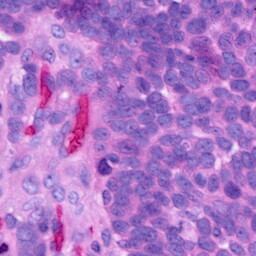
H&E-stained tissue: Ovarian